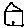
Label: house